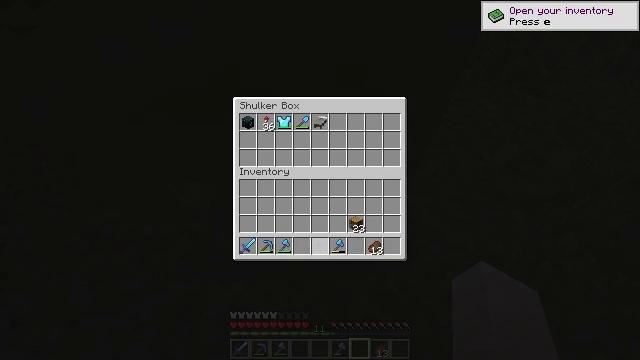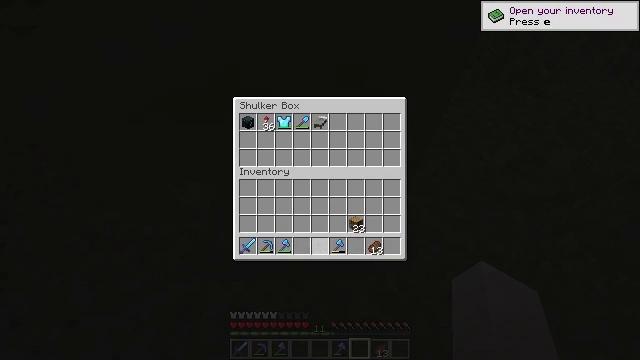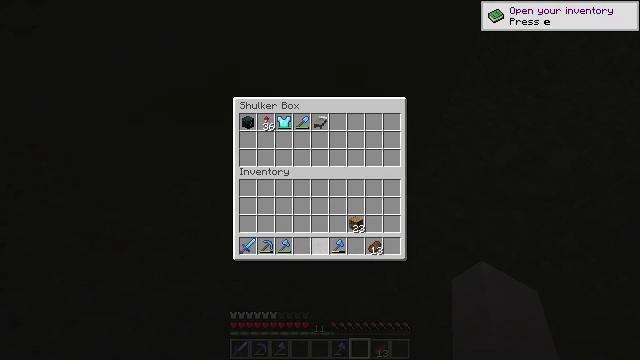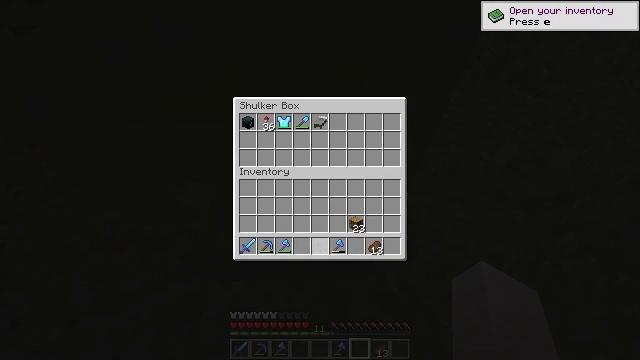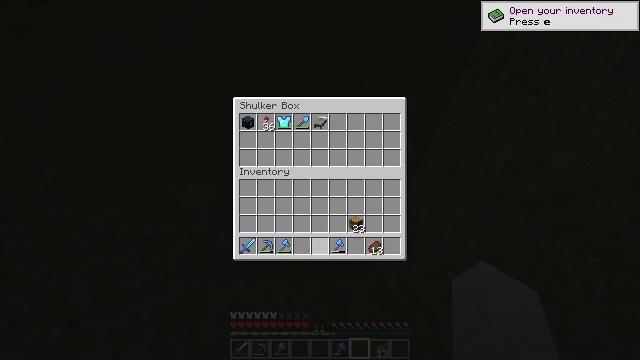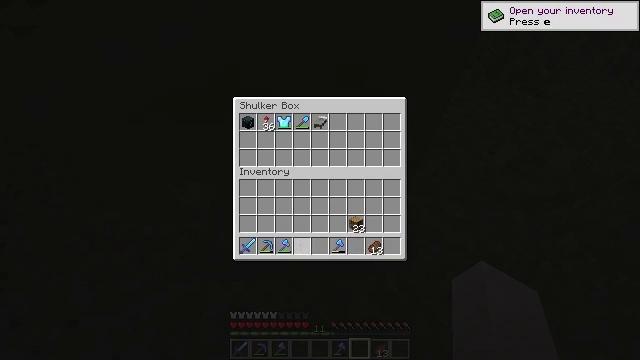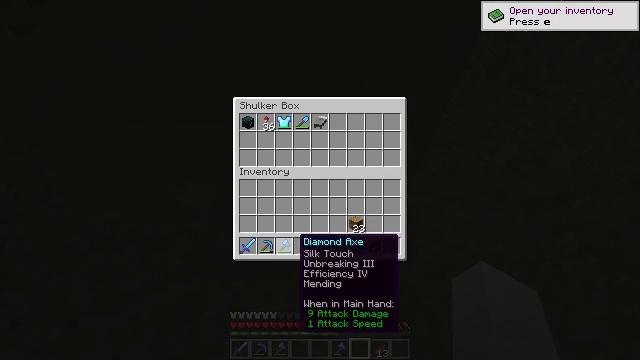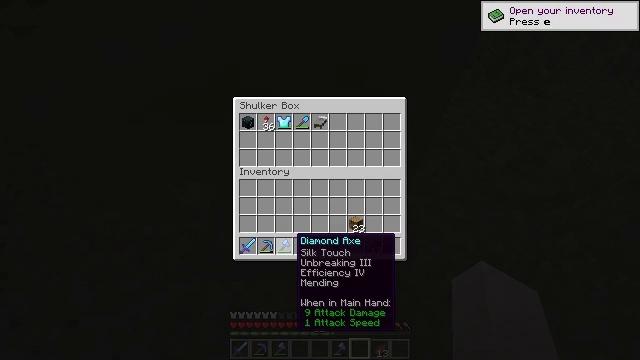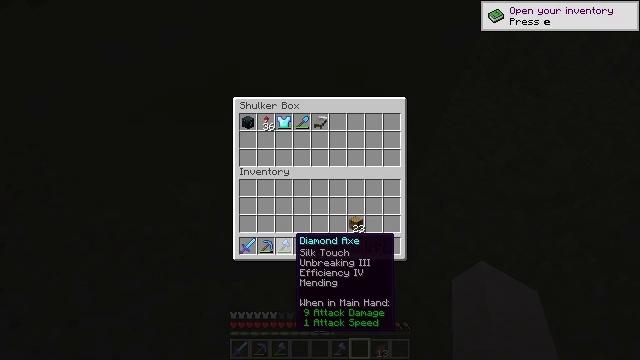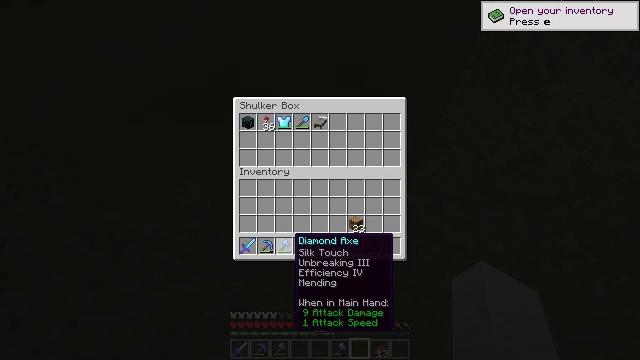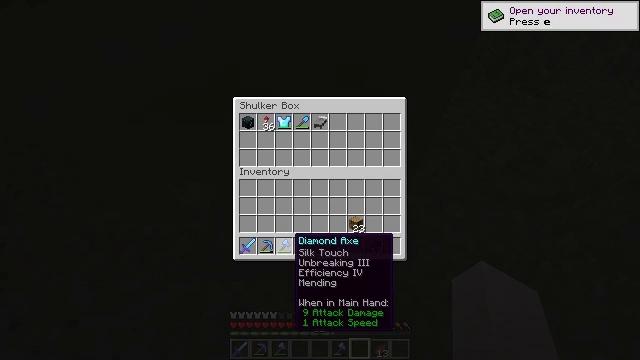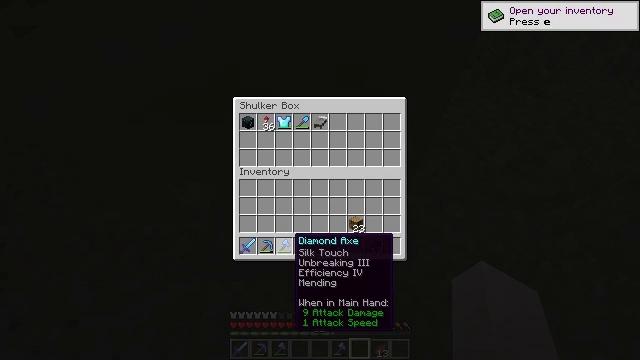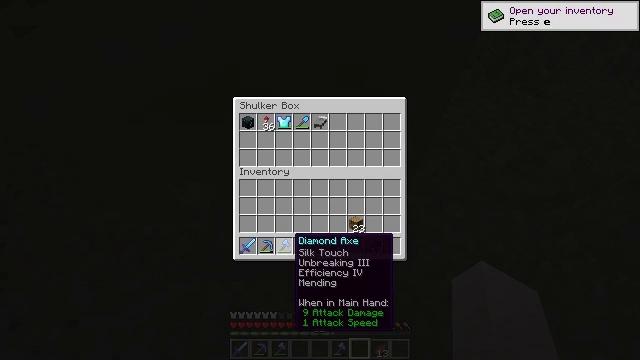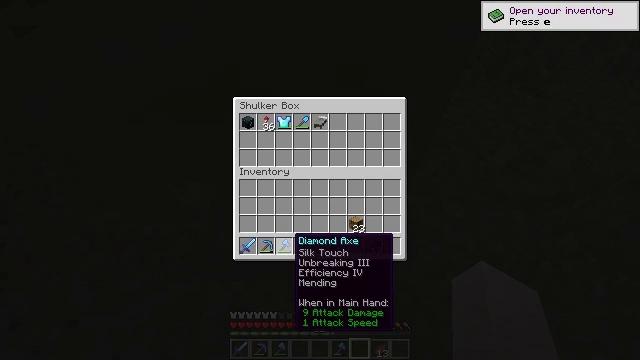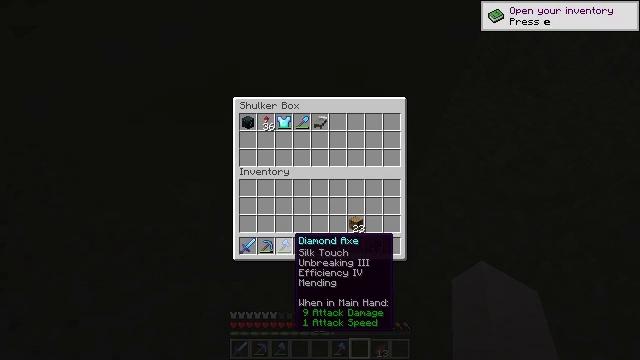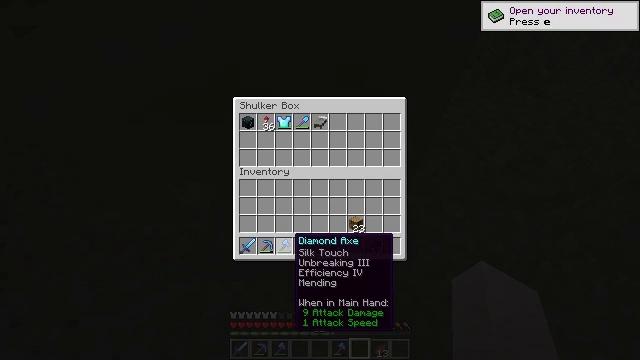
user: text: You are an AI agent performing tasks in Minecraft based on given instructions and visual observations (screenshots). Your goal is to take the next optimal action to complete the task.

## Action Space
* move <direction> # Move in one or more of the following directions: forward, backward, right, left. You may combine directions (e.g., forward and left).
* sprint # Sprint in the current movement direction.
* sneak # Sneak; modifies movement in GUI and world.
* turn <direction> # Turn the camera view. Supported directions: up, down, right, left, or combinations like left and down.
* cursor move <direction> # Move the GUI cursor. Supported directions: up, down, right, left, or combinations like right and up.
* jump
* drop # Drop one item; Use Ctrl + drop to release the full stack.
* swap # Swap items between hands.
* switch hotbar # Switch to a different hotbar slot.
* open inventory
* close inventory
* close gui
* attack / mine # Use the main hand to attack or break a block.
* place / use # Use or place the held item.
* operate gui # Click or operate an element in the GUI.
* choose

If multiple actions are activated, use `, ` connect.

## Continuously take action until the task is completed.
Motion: motion action
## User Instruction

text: Mine the ender chest.
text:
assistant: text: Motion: sneak, operate gui
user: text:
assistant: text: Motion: sneak
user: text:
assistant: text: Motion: sneak
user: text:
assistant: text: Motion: sneak
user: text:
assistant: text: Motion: sneak, cursor move left
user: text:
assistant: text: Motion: sneak
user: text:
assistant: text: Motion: sneak
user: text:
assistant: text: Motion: sneak
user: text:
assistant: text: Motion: sneak
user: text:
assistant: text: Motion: sneak
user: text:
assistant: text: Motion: sneak
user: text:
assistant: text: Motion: sneak
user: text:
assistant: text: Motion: sneak
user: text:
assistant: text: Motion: sneak
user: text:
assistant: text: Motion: sneak
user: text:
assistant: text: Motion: sneak
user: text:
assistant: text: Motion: sneak
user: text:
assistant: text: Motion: sneak
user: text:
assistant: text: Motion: sneak
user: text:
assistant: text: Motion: sneak
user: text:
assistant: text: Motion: sneak
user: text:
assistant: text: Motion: sneak
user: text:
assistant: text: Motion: sneak
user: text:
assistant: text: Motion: sneak
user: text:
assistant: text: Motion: sneak
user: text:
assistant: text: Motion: sneak
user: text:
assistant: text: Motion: sneak
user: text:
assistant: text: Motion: sneak
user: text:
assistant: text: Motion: sneak
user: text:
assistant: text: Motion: sneak